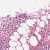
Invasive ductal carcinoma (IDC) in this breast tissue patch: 0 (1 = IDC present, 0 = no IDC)